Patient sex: F
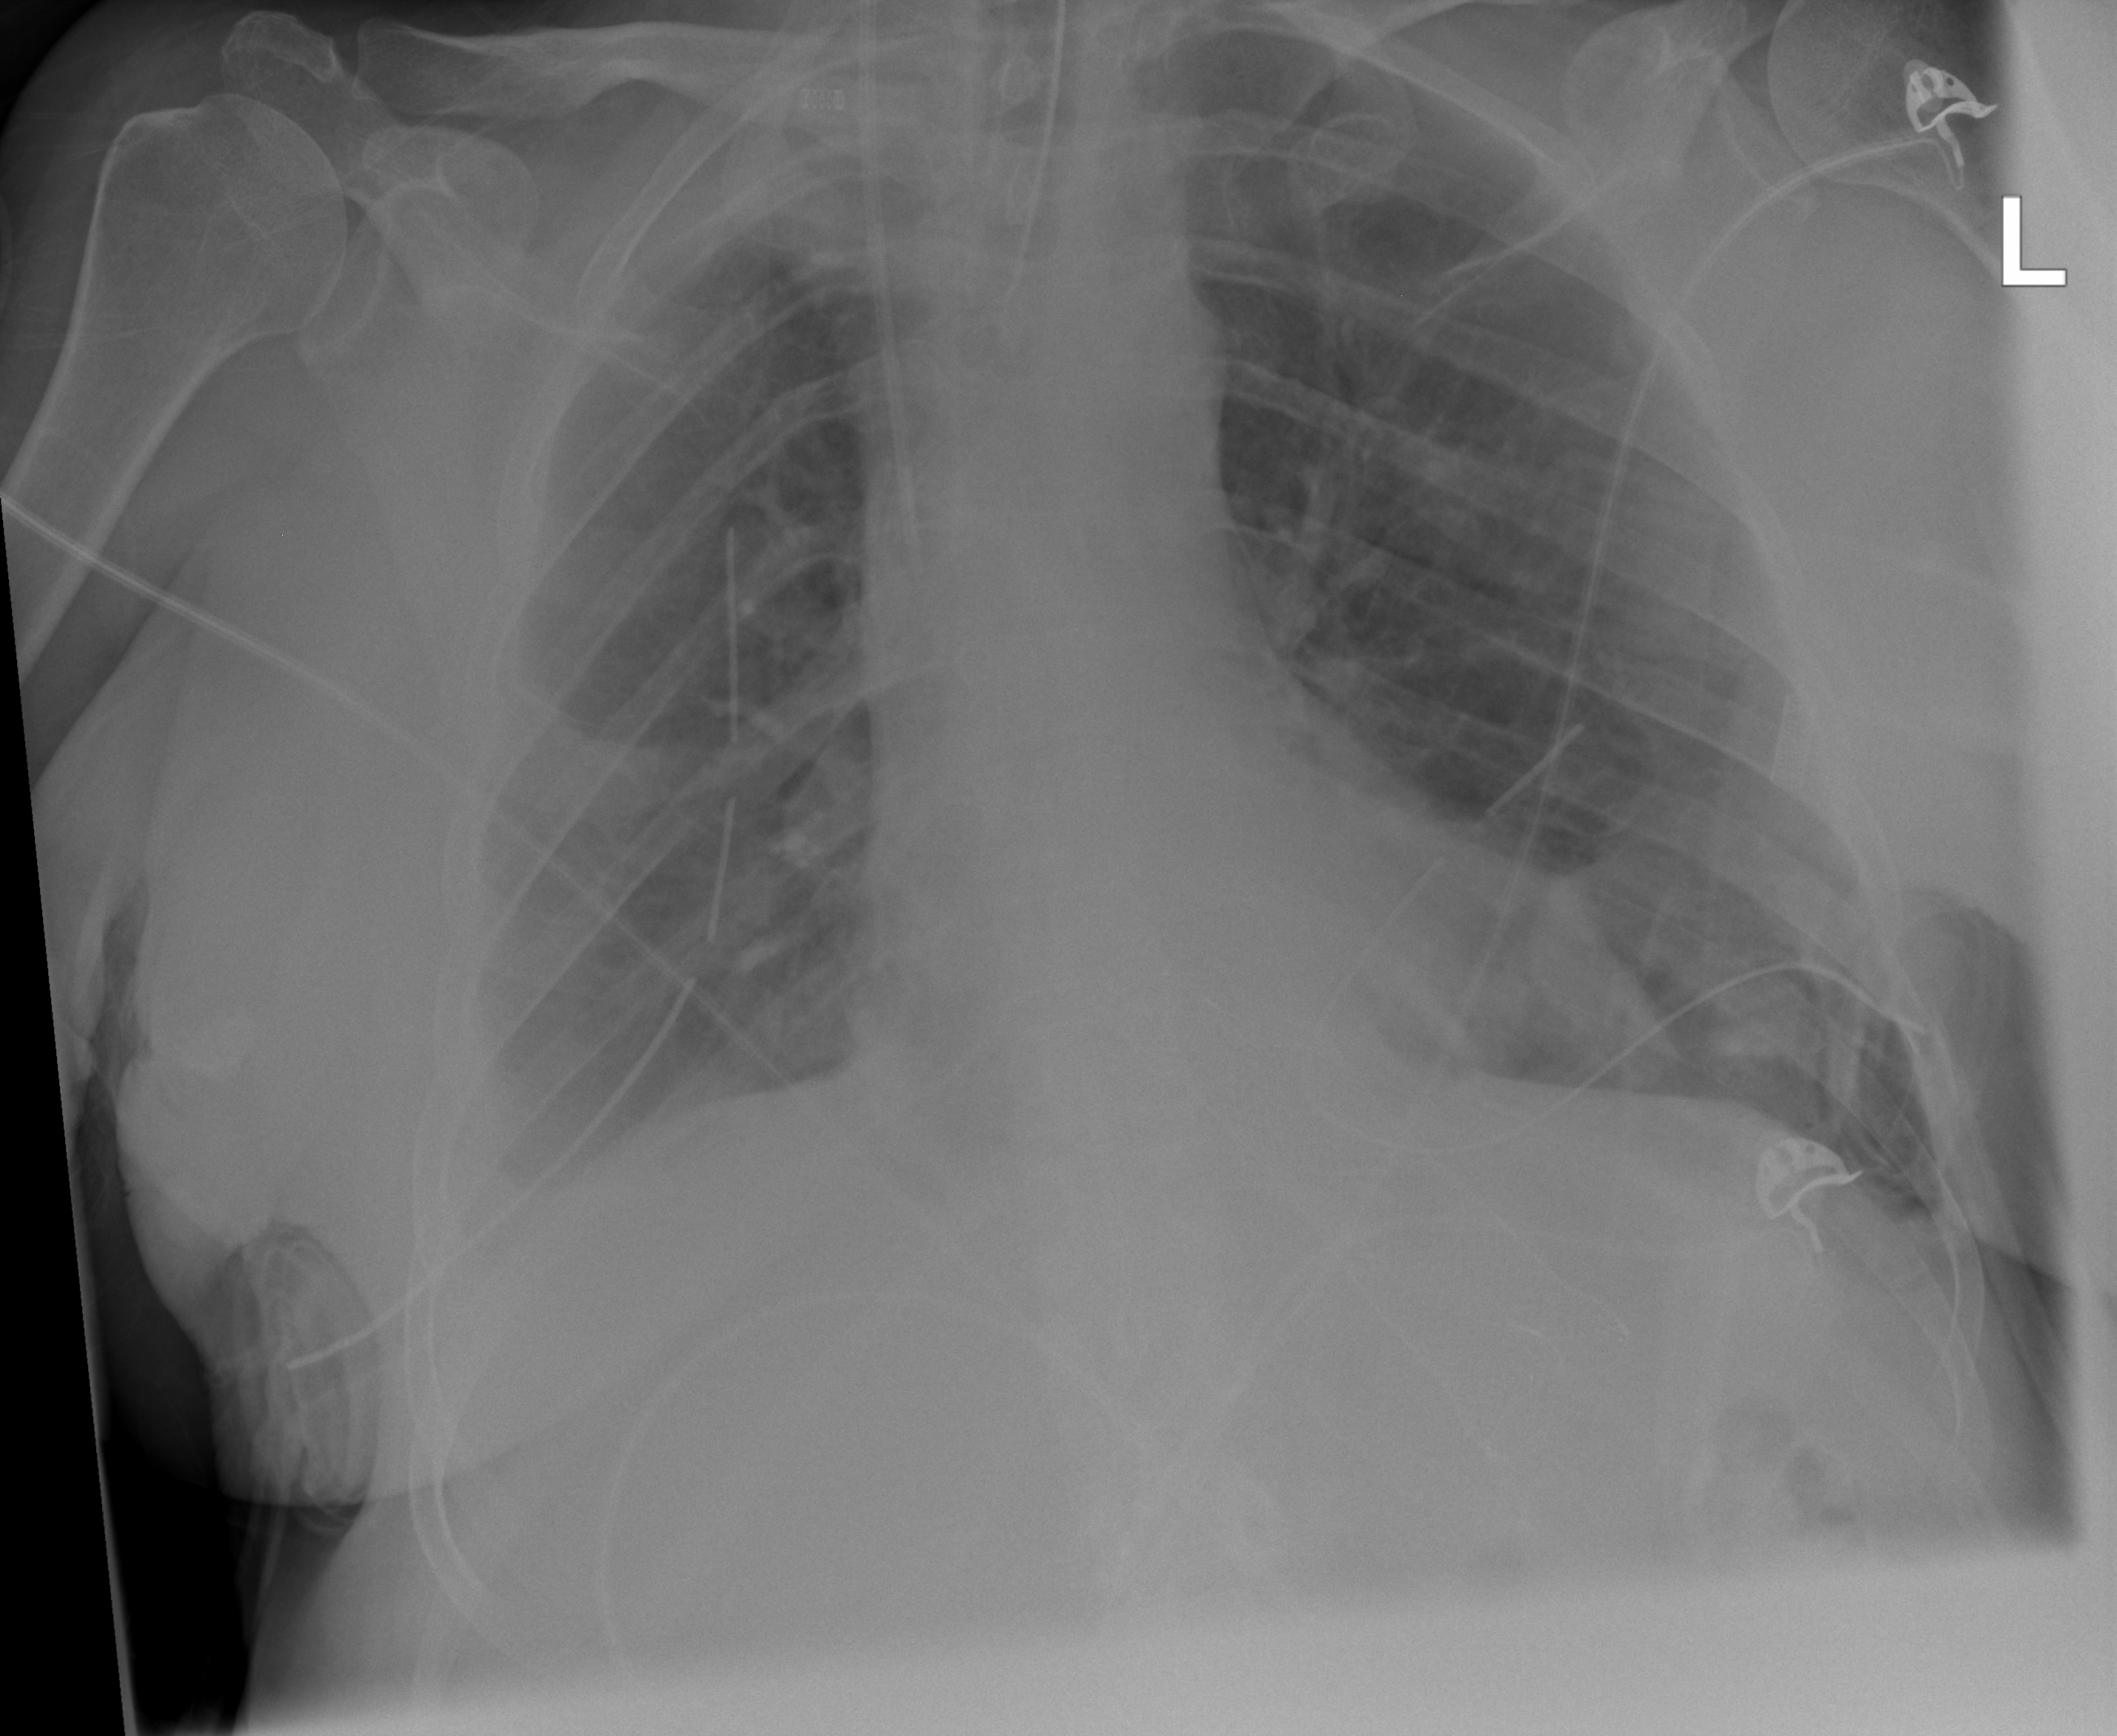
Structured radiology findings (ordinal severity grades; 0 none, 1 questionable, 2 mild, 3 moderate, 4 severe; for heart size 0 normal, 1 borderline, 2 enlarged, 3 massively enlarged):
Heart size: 0
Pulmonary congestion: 0
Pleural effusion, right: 2
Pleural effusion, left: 2
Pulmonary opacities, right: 1
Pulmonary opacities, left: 1
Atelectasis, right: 2
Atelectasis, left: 2